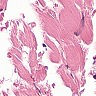
Metastatic tissue present: no